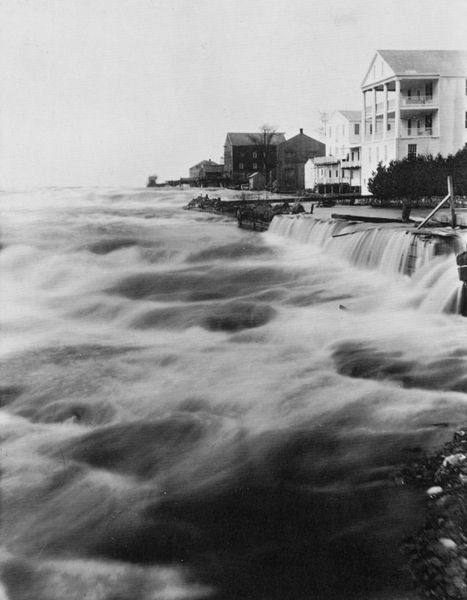
Titel: Überschwemmung in den Vereinigten Staaten
Künstler: Amerikanischer Photograph
Standort: New York (New York)
Institution: Sammlung »International Museum of Photography«, George Eastman House, Rochester
Schlagwörter: baum, himmel, meer, wasser, weiß, bäume, fluss, landschaft, stadt, ufer, fenster, grau, holz, schwarz, straße, gebäude, haus, hochformat, häuser, natur, brücke, gewässer, sträucher, hochwasser, realismus, wasserfall, balkon, gischt, küste, strand, wellen, ansicht, fassade, fassaden, dorf, dächer, giebel, nebel, winter, amerika, kies, anleger, promenade, strom, stromschnellen, wehr, brandung, flut, fluten, katastrophe, naturgewalt, orkan, steg, sturm, balkone, foto, fotografie, photographie, fotorealismus, gerüst, schwarz-weiss, stand, photo, villa, strudel, überflutung, überschwemmung, usa, aufnahme, bau, bauwerk, villen, schleuse, unschärfe, bäumen, taifun, photpgraphie, flutung, kathastrophe, überflutet, wassefall, schnellen, gebäaude, schwarzweuiß, dammbruch, fote, dämme, bewegungsunschärfe